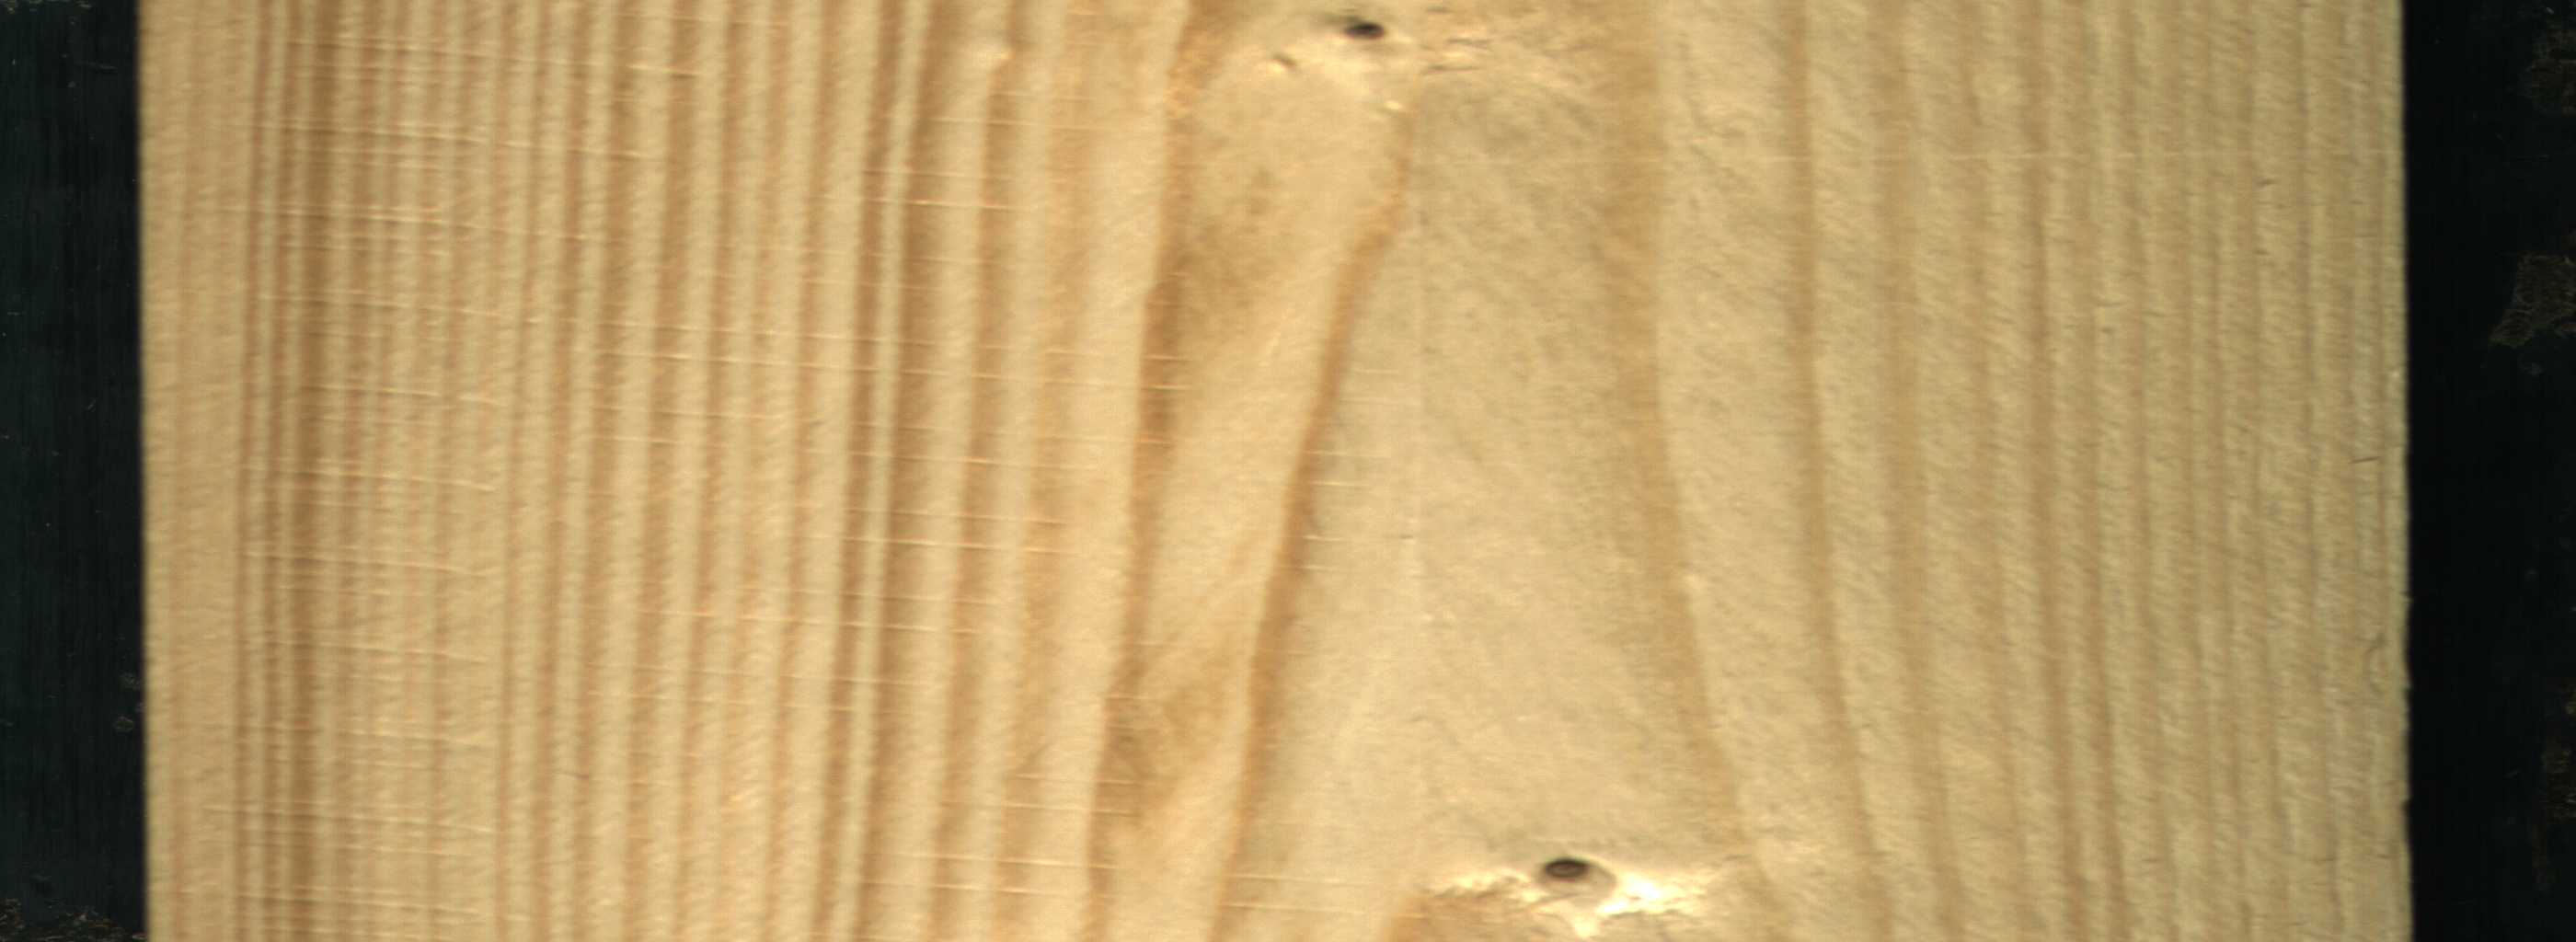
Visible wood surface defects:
Live_Knot
Live_Knot